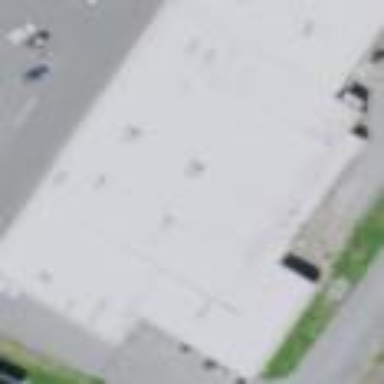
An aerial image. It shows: Building with furniture shop.